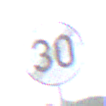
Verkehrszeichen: EndeGeschwindigkeit30
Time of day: SunriseSunset
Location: Outdoor (Nature)
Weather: PartlyCloudy
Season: NotSpecified
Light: Natural